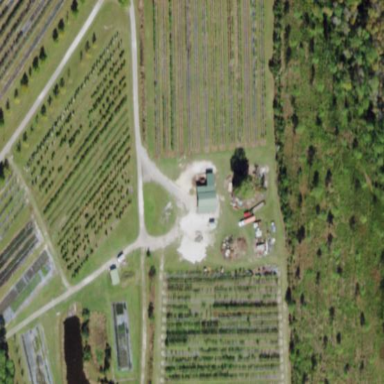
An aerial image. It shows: Plant nursery cultivating trees.